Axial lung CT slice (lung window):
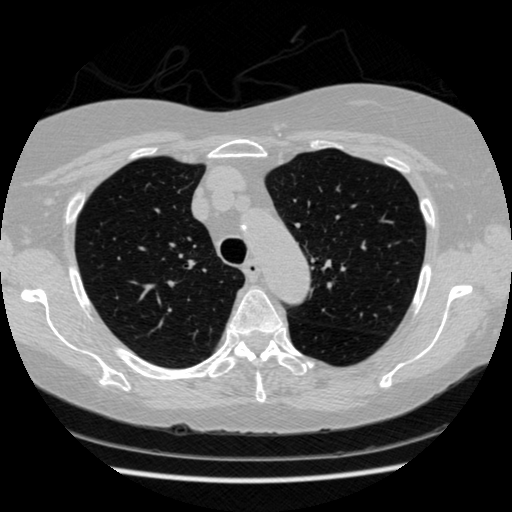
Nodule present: no